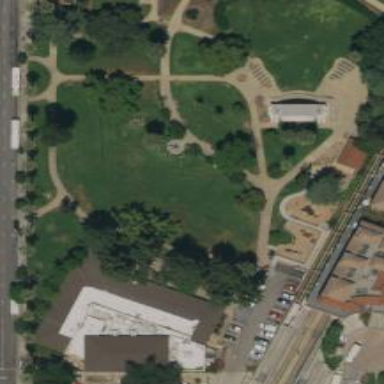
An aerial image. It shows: Historic memorial.